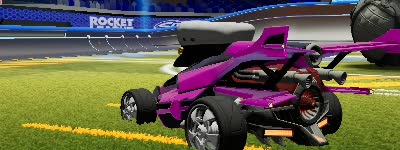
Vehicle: aftershock